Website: home-depot
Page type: billing-address
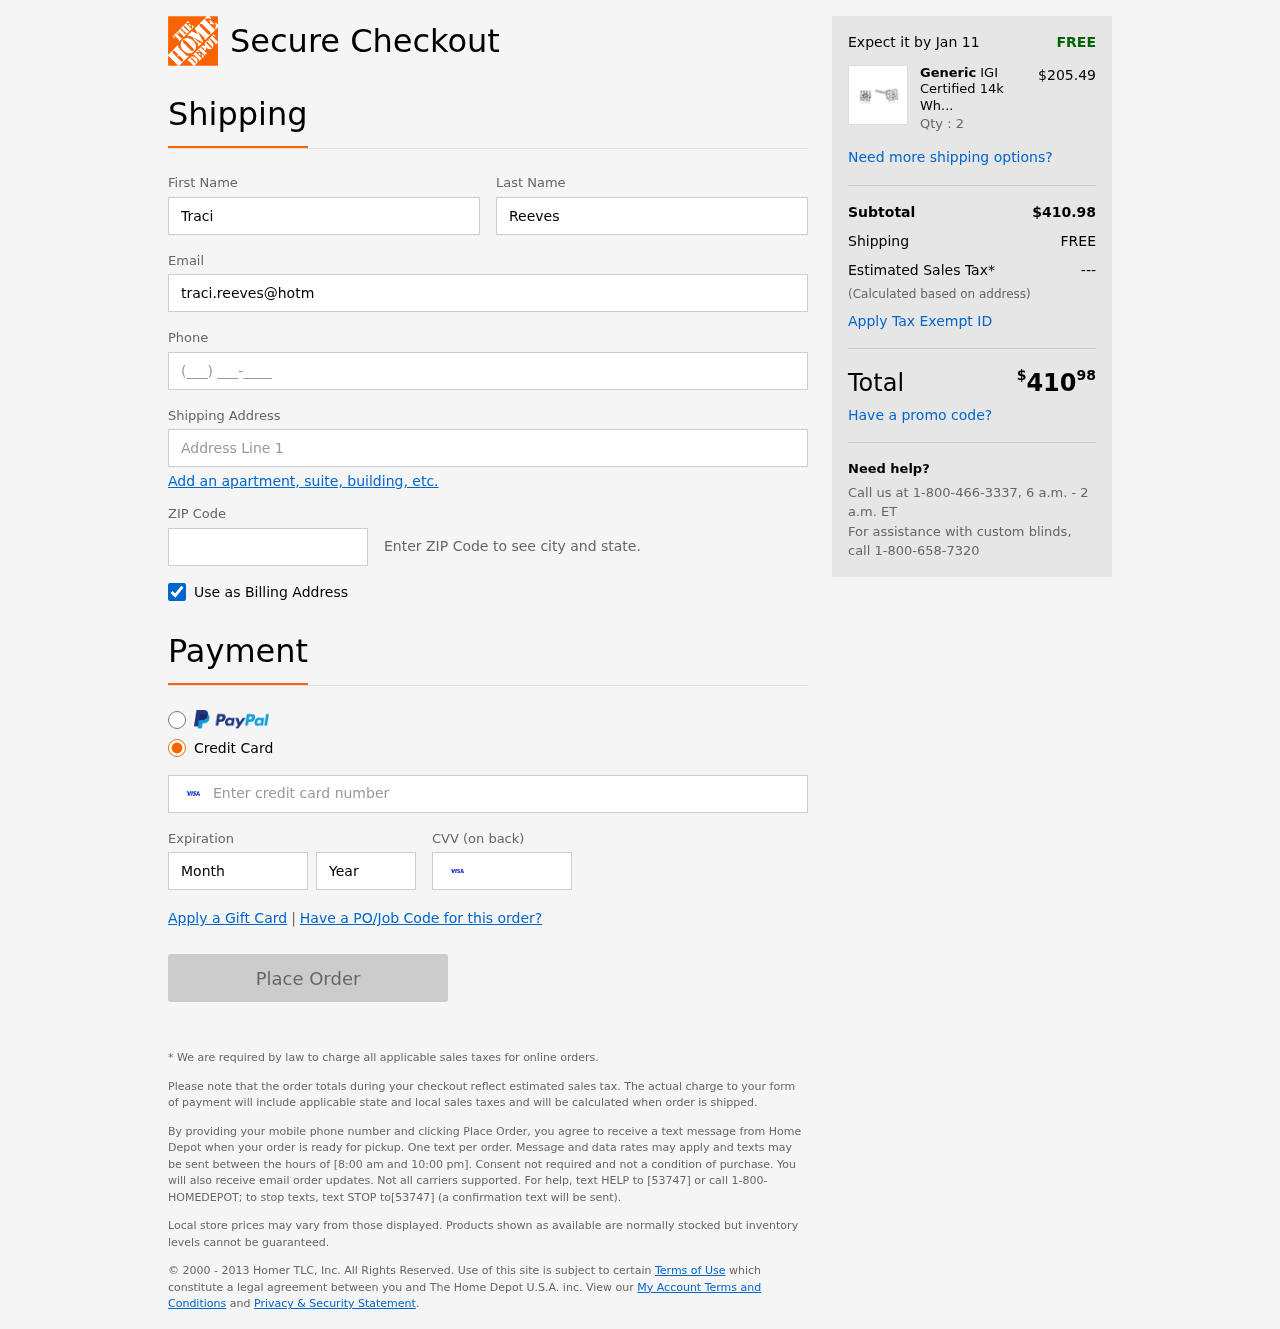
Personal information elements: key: PII_FIRSTNAME
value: Traci
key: PII_LASTNAME
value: Reeves
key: PII_EMAIL
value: traci.reeves@hotmail.com
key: PII_PHONE
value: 3748628115
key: PII_STREET
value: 7003 Alyssa Mission
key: PII_POSTCODE
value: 46483
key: PII_CARD_NUMBER
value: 4749 2513 0473 1695
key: PII_CARD_EXPIRY_MONTH
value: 02
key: PII_CARD_CVV
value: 481
Product elements: key: PRODUCT1_BRAND
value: Generic
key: PRODUCT1_NAME
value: IGI Certified 14k White Gold Round-Cut Diamond Studs (1/4 cttw, H-I Color, I1 Clarity)
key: PRODUCT1_PRICE
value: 205.49
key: PRODUCT1_QUANTITY
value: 2
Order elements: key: ORDER_DELIVERY_DATE
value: Jan 11
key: ORDER_SUBTOTAL
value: $410.98
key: ORDER_SHIPPING_COST
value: FREE
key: ORDER_TAX
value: ---
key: ORDER_TOTAL2
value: $41098